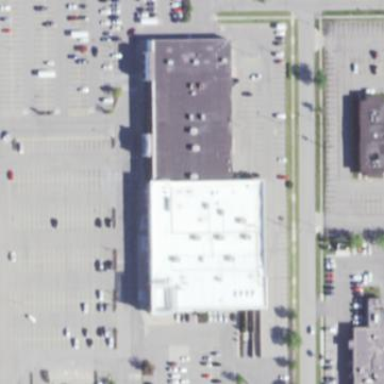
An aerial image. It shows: Building that houses fitness center.